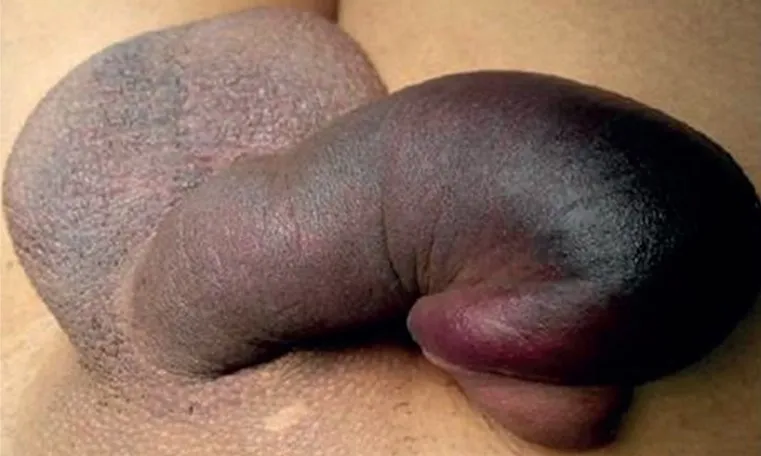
Twenty-eight year-old man with penile fracture. Clinical photograph showed a markedly swollen, purple and painful penis resembling an eggplant.
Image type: medical_photograph (other_medical_photograph)